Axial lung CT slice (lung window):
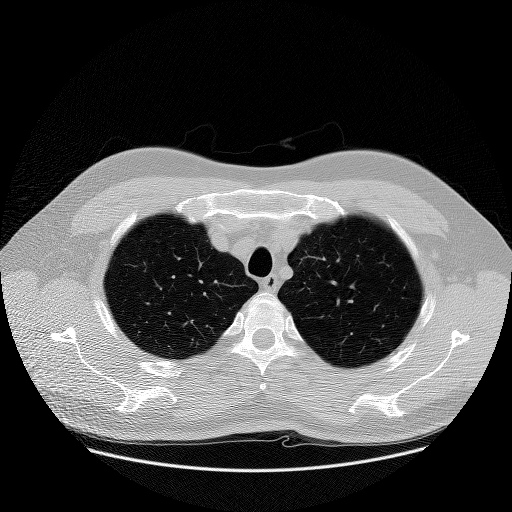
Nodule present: no